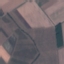
Label: AnnualCrop